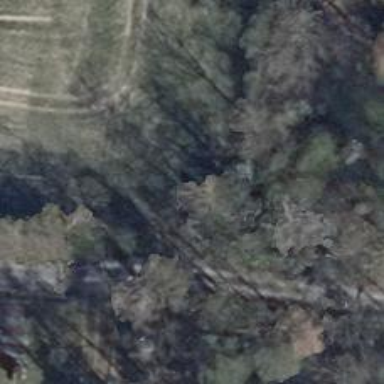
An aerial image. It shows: Row of trees in natural setting.